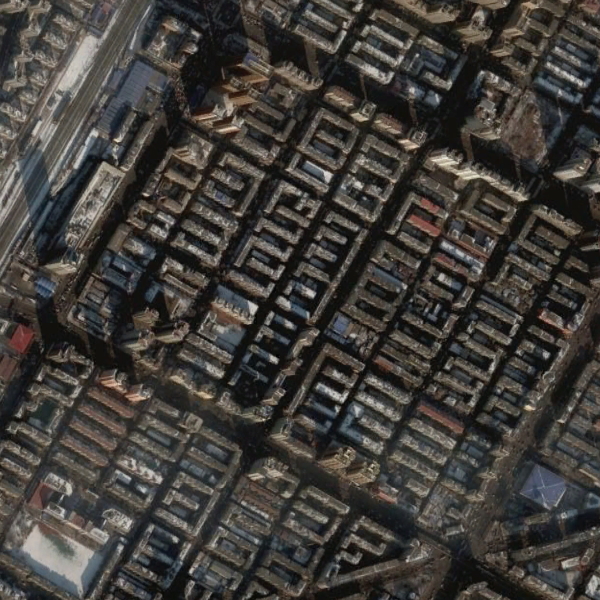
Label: DenseResidential